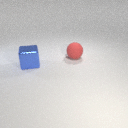
large blue metal cube to the left of large red rubber sphere